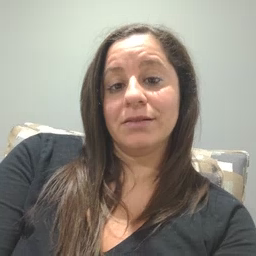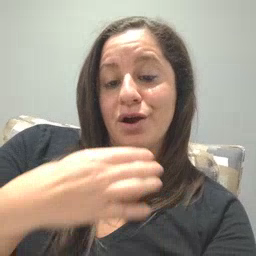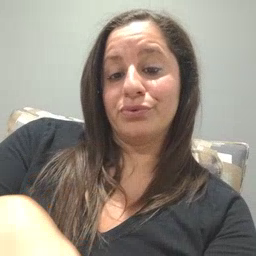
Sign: hungry